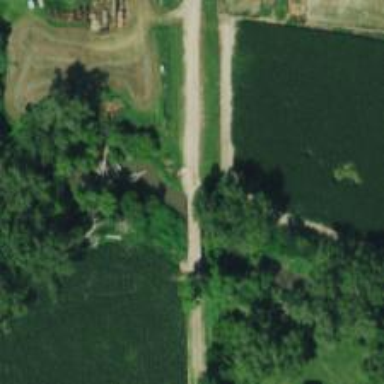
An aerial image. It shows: Unclassified road with bridge.